Question: I have a long polling request on my page. The script on the server side is set to timeout after 20 seconds.
So, when the long polling is "idling", and the user presses another button, the sending of that new request is delayed until the previous script times out.
I can't see anything wrong with the code on jQuery side. Why is the onclick-event delayed?
'''
function poll()
{
$.ajax({
url: "/xhr/poll/1",
data: {
user_id: app.user.id
},
type: "POST",
dataType: "JSON",
success: pollComplete,
error: function(response) {
console.log(response);
}
});
}
function pollComplete()
{
poll();
}
function joinRoom(user_id)
{
$.ajax({
url: "/xhr/room/join",
dataType: "JSON",
type: "POST",
data: {
user_id: app.user.id,
room_id: room.id
}
});
}
<button id="join" onclick="javascript:joinRoom(2);">Join</button>
############ PHP Controller on /xhr/poll
$time = time();
while ((time() - $time) < 20)
{
$updates = $db->getNewStuff();
foreach ($updates->getResult() as $update)
$response[] = $update->getResponse();
if (!empty($response))
return $response;
else
usleep(1 * <PHONE>);
return 'no-updates';
}
'''
Could the "usleep" be the problem?

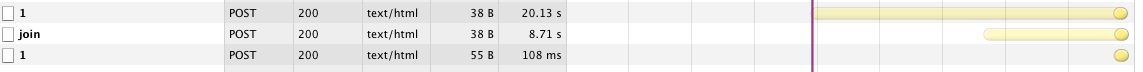
Answer: If you use sessions in the AJAX handling functions, you may run in to an issue where the server is maintaining session data on disk. If so, the data may be locked by the first request, so each subsequent request ends up waiting for the session data file to be available before it proceeds. In effect, this makes asynchronous calls block one another, you end up with linear responses to the requests in chronological order - synchronous. (<URL>
A PHP-specific solution is to use 'session_write_close' (<URL> to close out the session as soon as you don't need it any more. This allows other subsequent requests to proceed because the session data will be "unlocked". Other server-side languages manage sessions in different ways, but this is usually something you can manage or control through some mechanism.
Managing sessions can have some pitfalls. If you call 'session_write_close' (or otherwise end a session) right before you return a response, then you aren't going to do yourself any favors because the session would have been unlocked as soon as the response was sent. Thus, it needs to be called as early as possible.In smaller projects, this isn't so bad because you often have a php script that just handles the request and dumps a response, but if you have a larger framework and your request handler is only a part of it, you'll have to explore a more top-level solution to non-blocking session usage so your subcomponents are not closing a session that the framework expects is still open.
One route is to go with database session. There are pros and cons to this solution which are beyond the scope of this answer - check Google for exhaustive discussion for your particular server-side language. Another route is to use a function that opens a session, adds a variable, then closes it. You risk race conditions with this solution, but here's a rough outline using PHP as an example:
'''
function get_session_var($key, $default=null) {
if (strlen($key) < 1)
return null;
if (!isset($_SESSION) || !is_array($_SESSION)) {
session_start();
session_write_close();
}
if (array_key_exists($key, $_SESSION))
return $_SESSION[$key];
return $default;
}
function set_session_var($key, $value=null) {
if (strlen($key) < 1)
return false;
if ($value === null && array_key_exists($key, $_SESSION)) {
session_start();
unset($_SESSION[$key]);
} elseif ($value != null) {
session_start();
$_SESSION[$key] = $value;
} else {
return false;
}
session_write_close();
return true;
}
'''